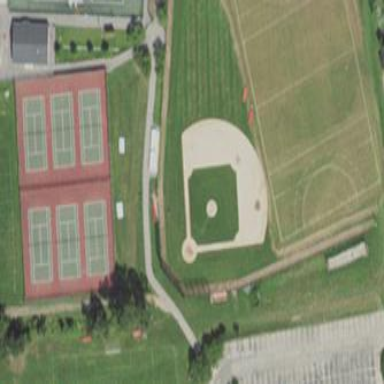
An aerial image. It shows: Baseball pitch for leisure and sports activities.